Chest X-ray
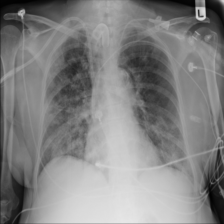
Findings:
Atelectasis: negative
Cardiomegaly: negative
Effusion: negative
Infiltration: negative
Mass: negative
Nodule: negative
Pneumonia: negative
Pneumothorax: negative
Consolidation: negative
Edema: negative
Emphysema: negative
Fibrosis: negative
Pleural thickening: negative
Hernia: negative